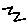
Label: zigzag